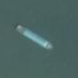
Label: civil